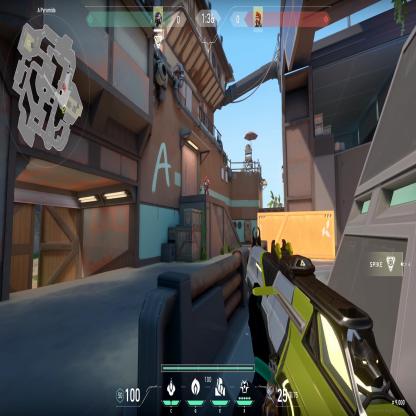
Label: enemy